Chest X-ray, PA view. Patient: 47 years old, sex M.
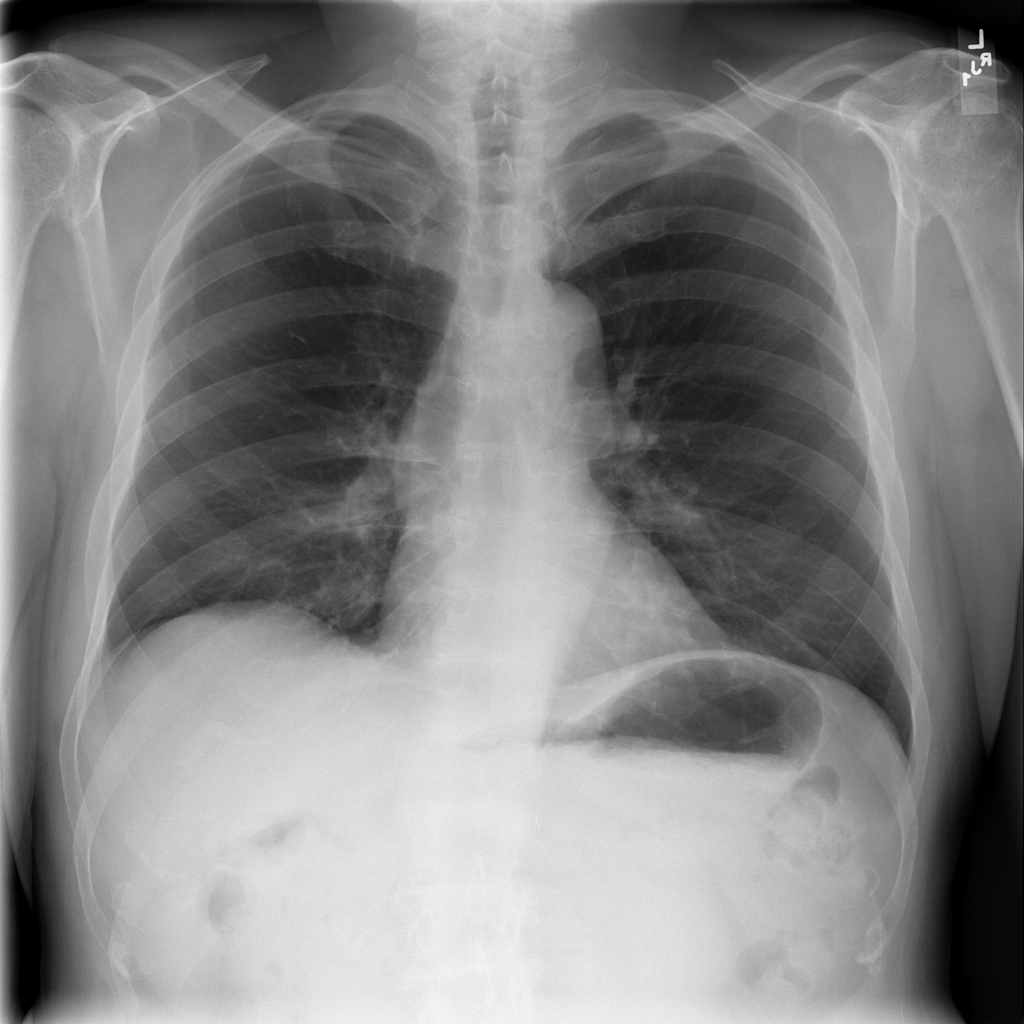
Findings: No Finding